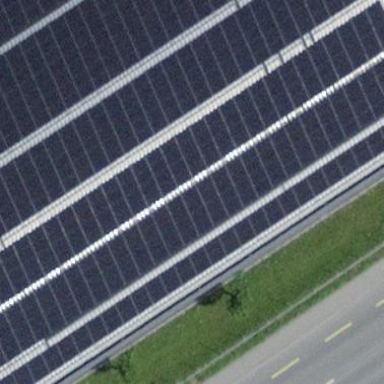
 consisting of solar photovoltaic panels."